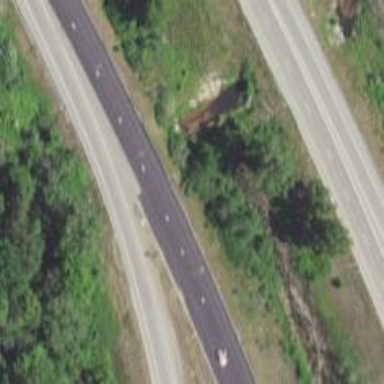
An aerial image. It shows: Asphalt motorway.